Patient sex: M
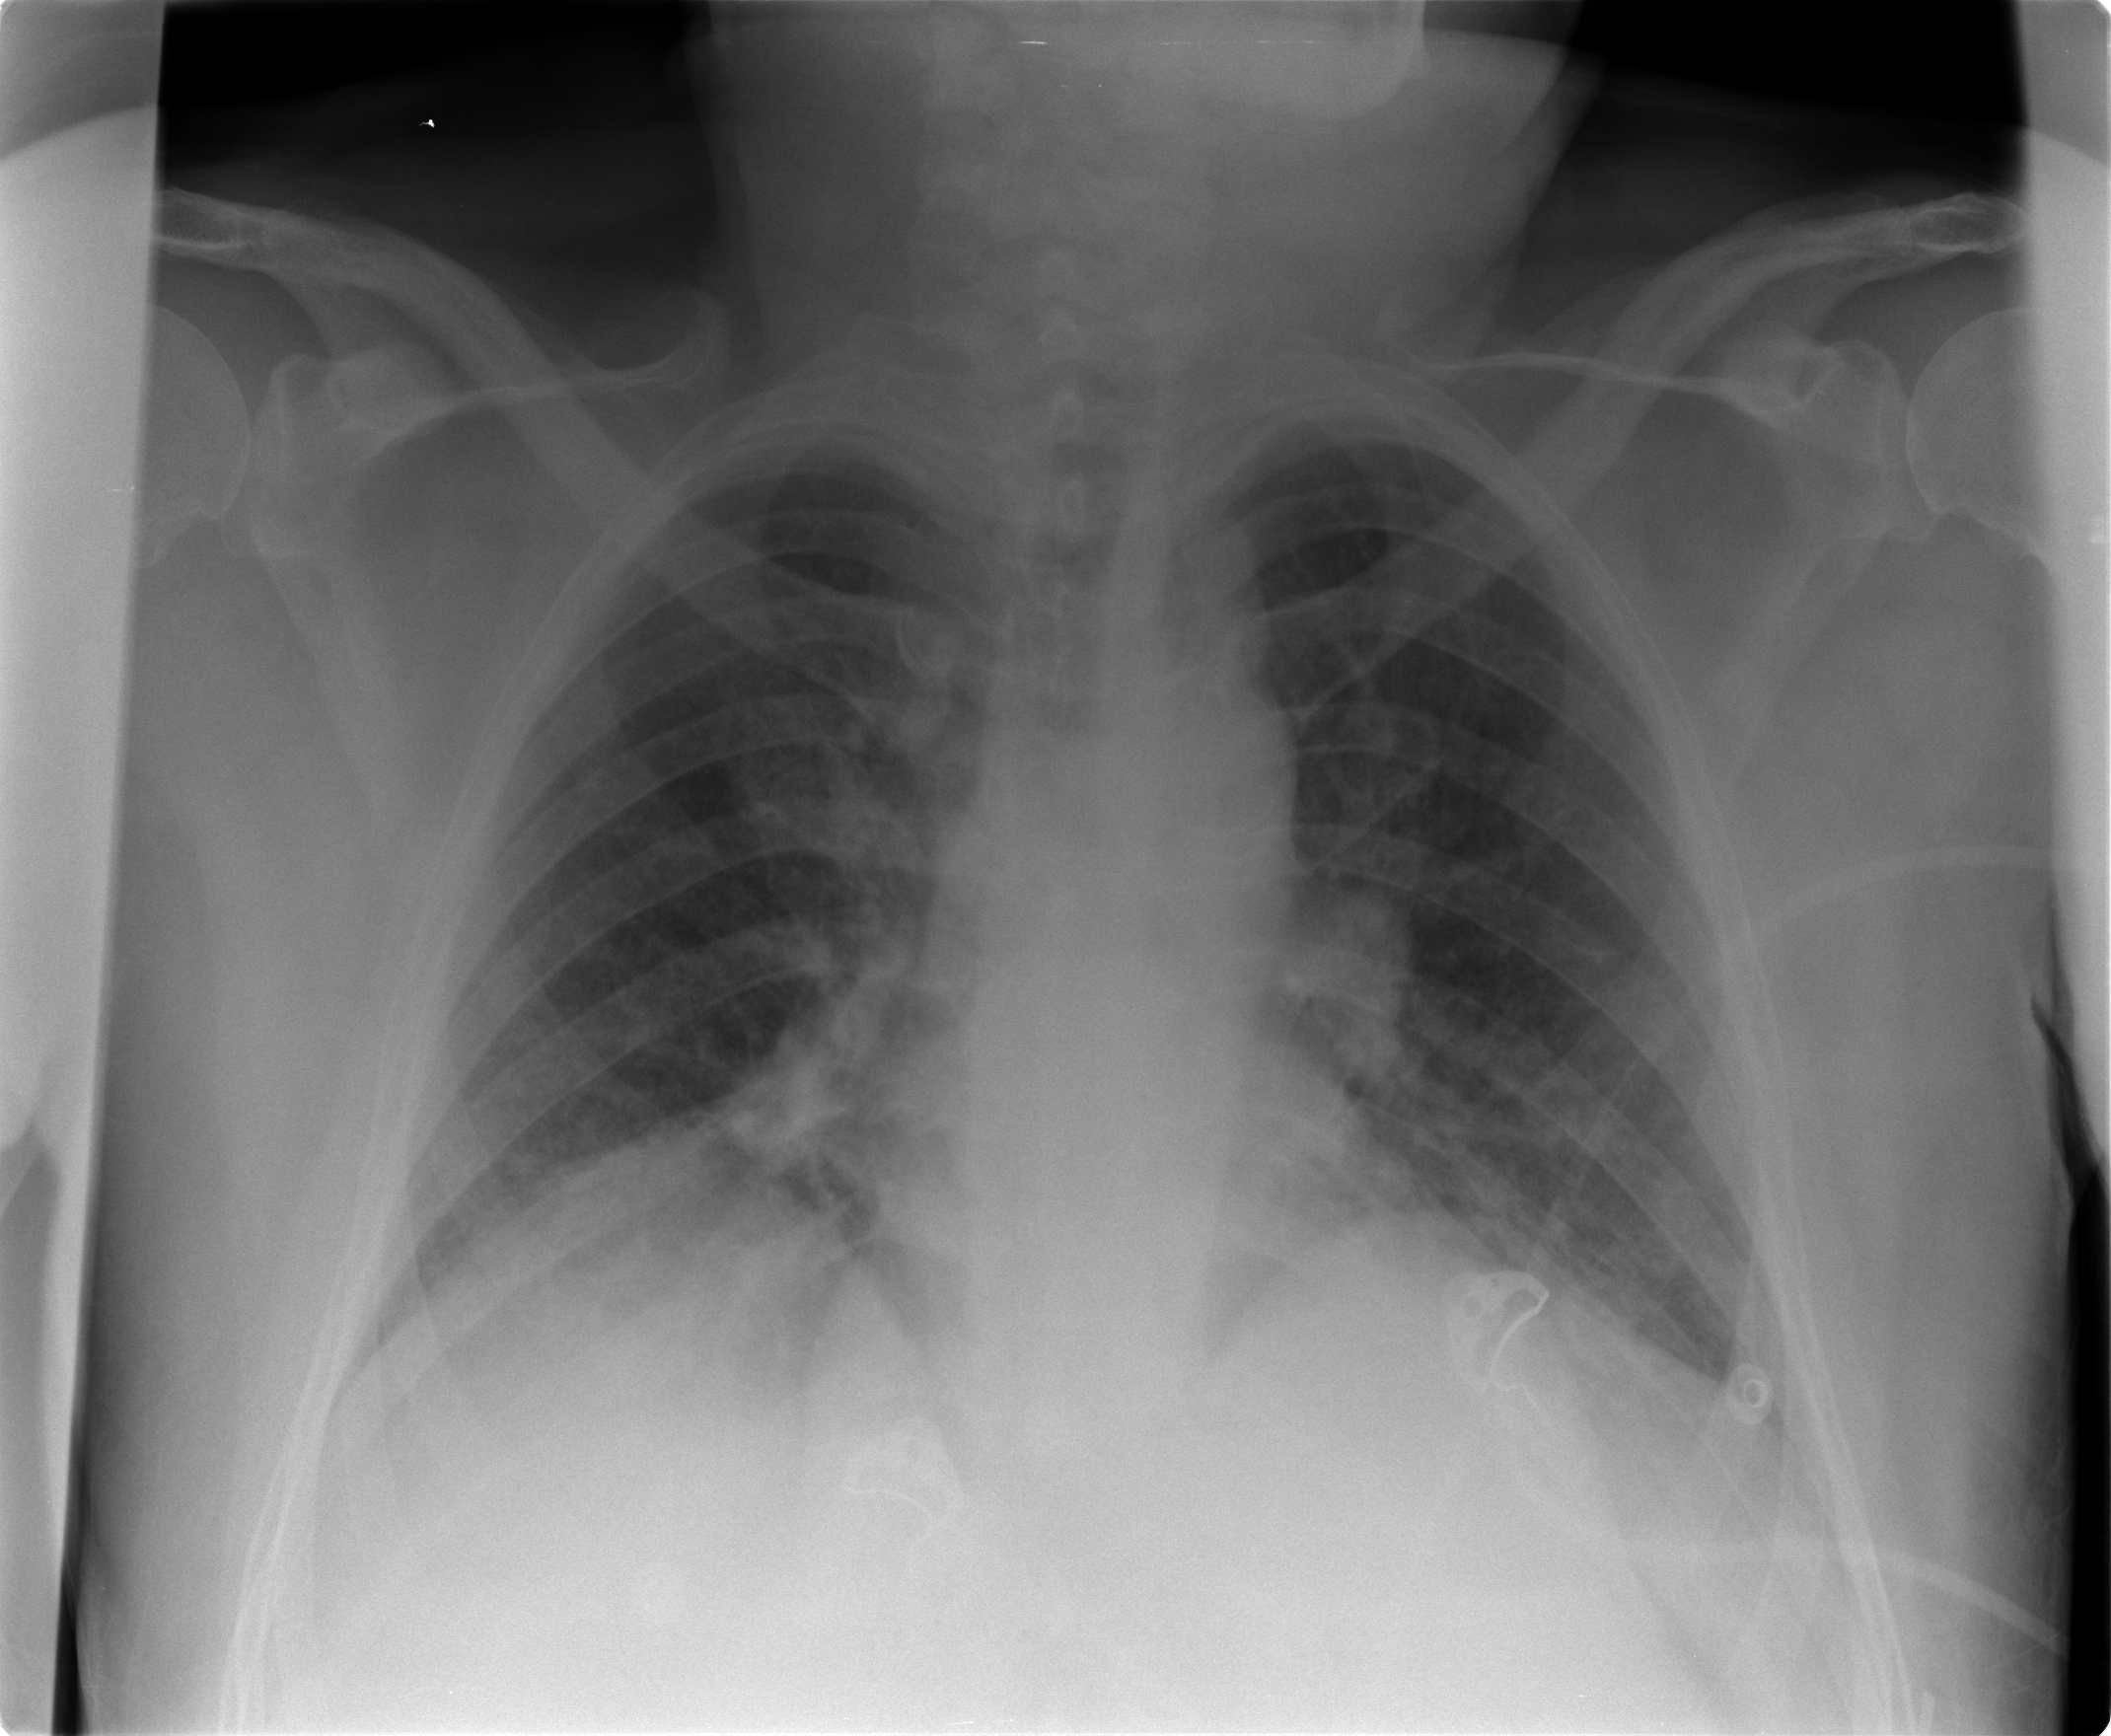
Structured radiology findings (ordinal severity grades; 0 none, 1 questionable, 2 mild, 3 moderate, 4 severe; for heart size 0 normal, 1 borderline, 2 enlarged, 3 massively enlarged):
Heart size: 1
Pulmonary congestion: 2
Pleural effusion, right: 0
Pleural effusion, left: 0
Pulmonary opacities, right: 2
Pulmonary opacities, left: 2
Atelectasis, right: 2
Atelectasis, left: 2